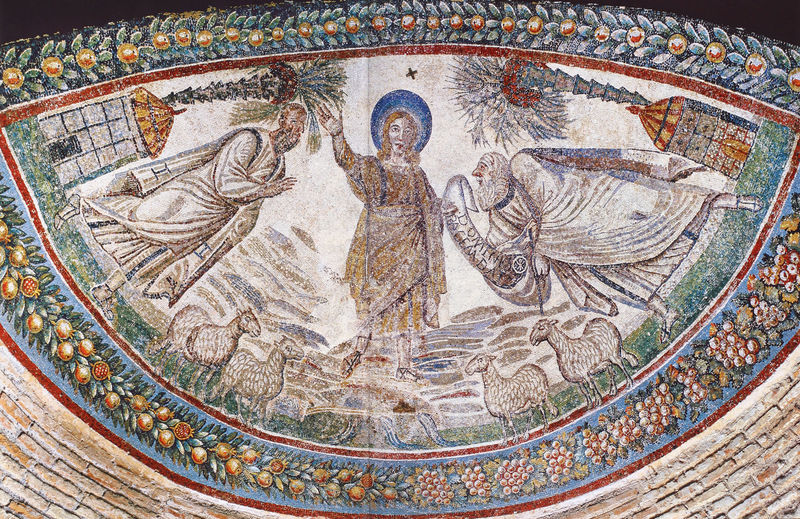
Titel: Mosaiken in Santa Constanza, Rom
Standort: Rom, Santa Constanza (EU - I - Latium)
Schlagwörter: mann, männer, orange, tür, dach, haus, obst, bart, steine, decke, girlande, ranken, trauben, orangen, kuppel, floral, ornamente, palme, lamm, schaf, alter, kreuz, stern, mosaik, nimbus, jesus, apsis, segnung, palmen, fresko, lämmer, schafe, petrus, deckenmalerei, paulus, agnus dei, lam, grantapfle, öam